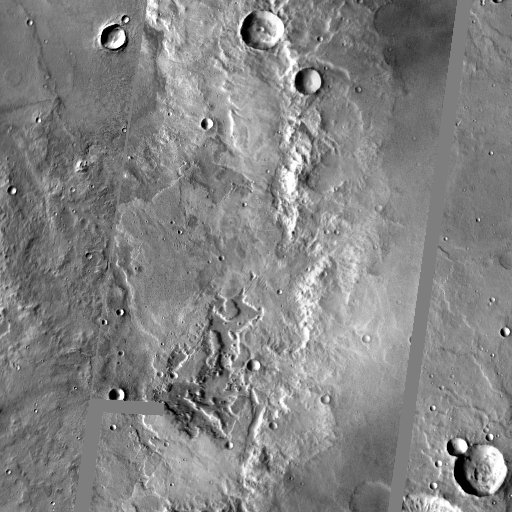
Crater classes present: Background, Other, Buried